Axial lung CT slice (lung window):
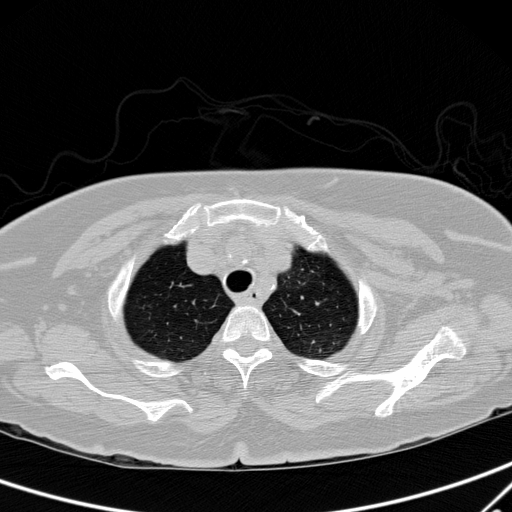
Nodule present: no